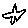
Label: star